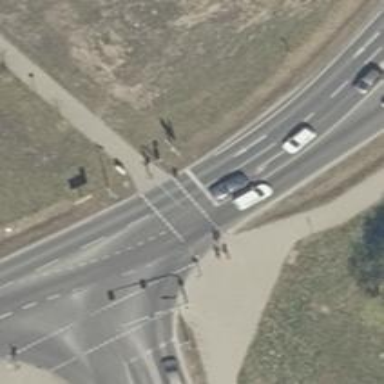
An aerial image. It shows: Road crossing with traffic signals.